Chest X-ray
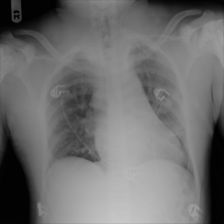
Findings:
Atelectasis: positive
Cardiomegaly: negative
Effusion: negative
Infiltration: negative
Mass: negative
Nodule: negative
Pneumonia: negative
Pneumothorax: negative
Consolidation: negative
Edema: negative
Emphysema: negative
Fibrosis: negative
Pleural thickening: negative
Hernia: negative